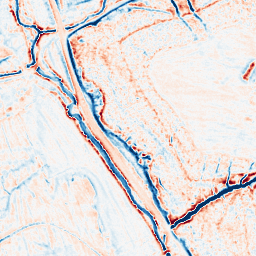
Category: edge_preserving
Decomposition family: anisotropic_diffusion
Decomposition parameters: iterations: 50
kappa: 50
gamma: 0.05
Upsampling method: linear_exact
Upsampling parameters: scale: 2
Upsampling scale: 2